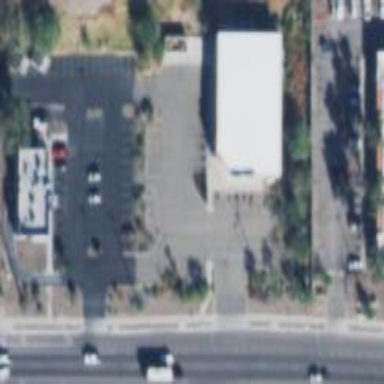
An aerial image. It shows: Parking area.